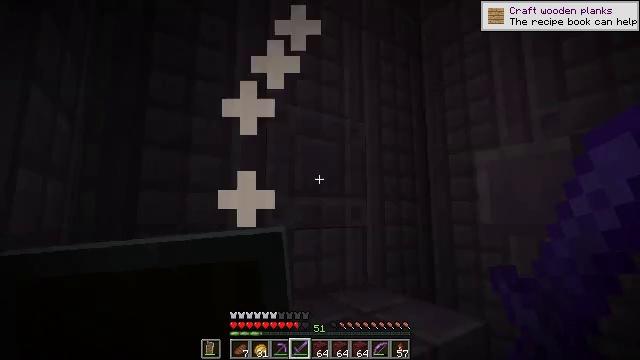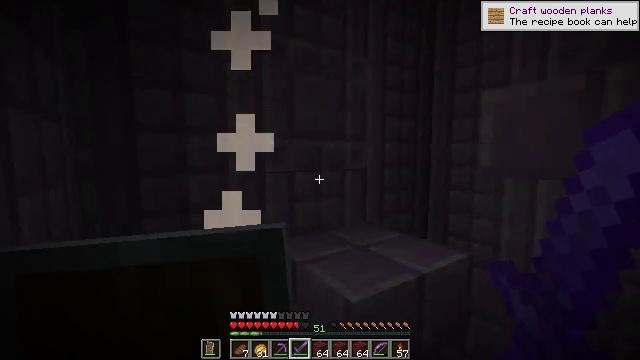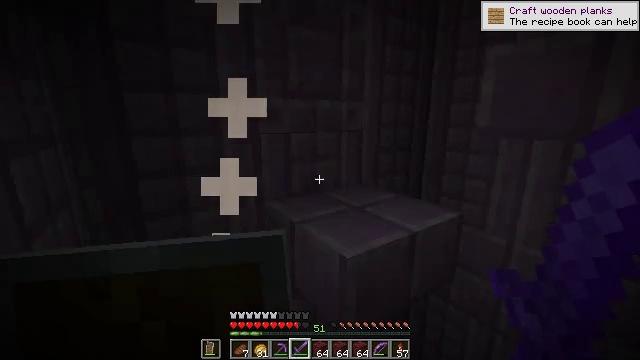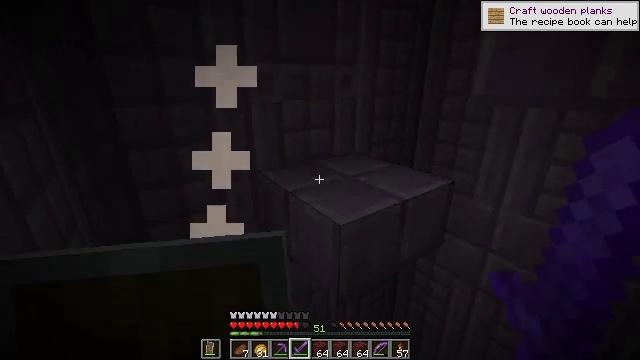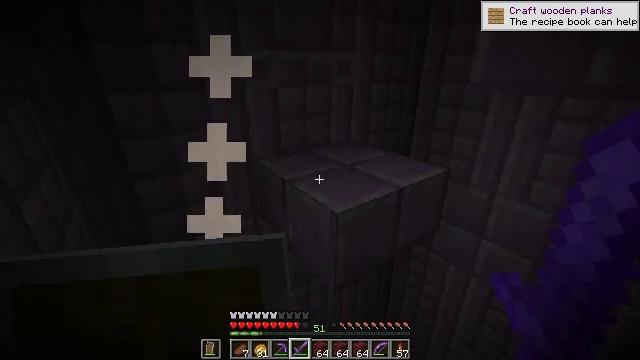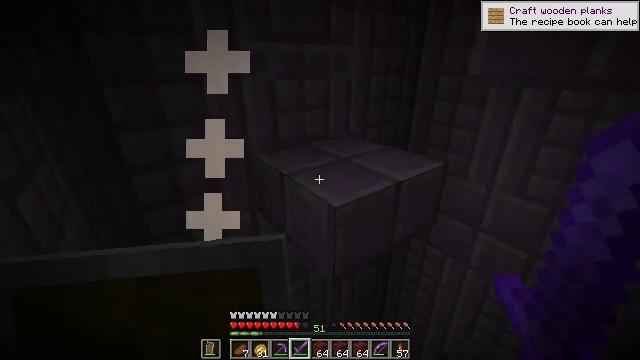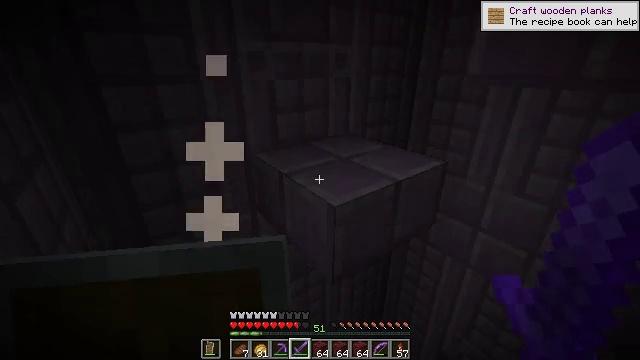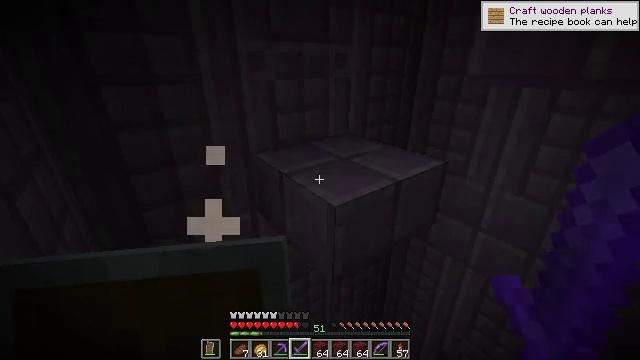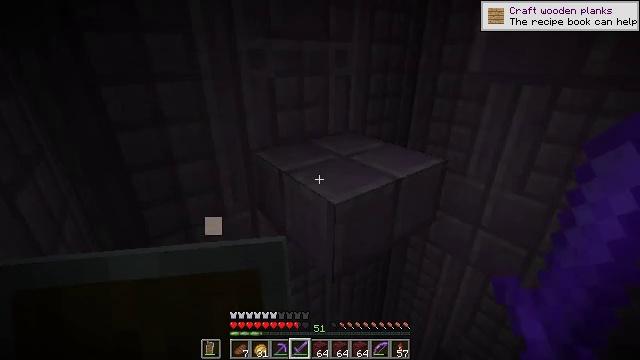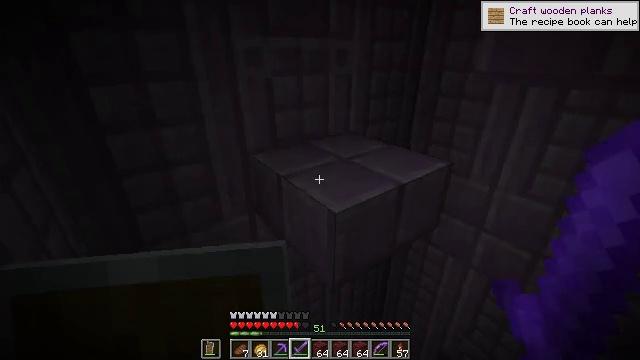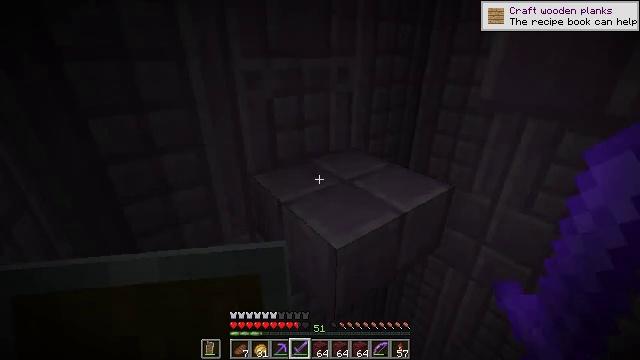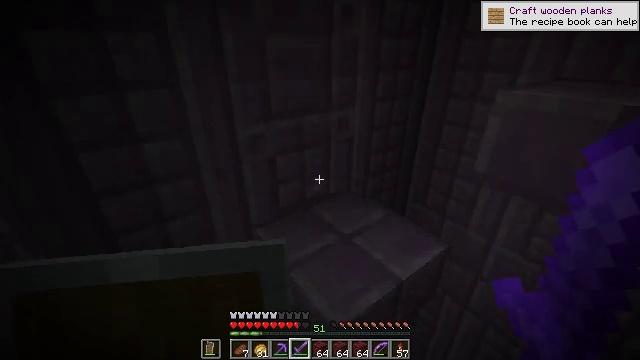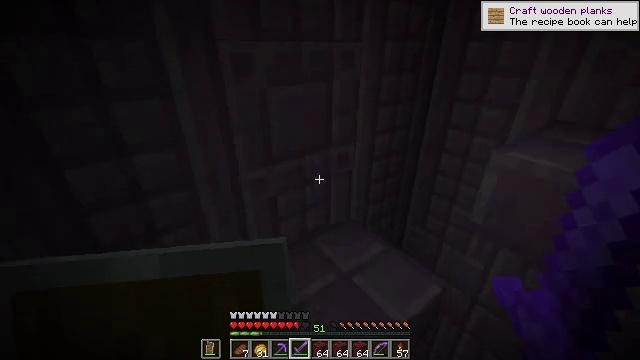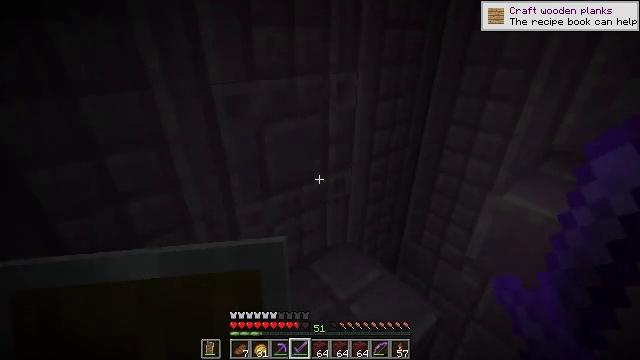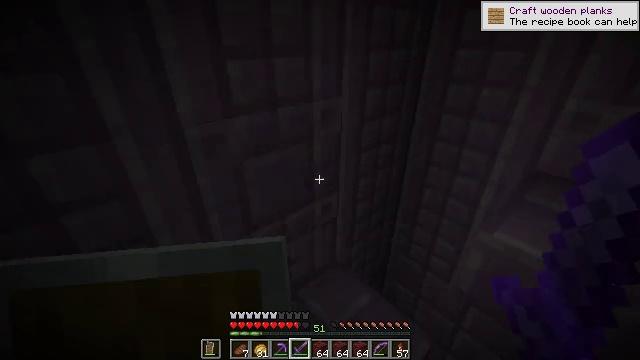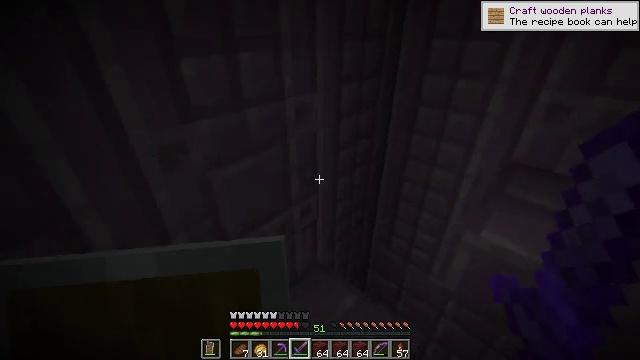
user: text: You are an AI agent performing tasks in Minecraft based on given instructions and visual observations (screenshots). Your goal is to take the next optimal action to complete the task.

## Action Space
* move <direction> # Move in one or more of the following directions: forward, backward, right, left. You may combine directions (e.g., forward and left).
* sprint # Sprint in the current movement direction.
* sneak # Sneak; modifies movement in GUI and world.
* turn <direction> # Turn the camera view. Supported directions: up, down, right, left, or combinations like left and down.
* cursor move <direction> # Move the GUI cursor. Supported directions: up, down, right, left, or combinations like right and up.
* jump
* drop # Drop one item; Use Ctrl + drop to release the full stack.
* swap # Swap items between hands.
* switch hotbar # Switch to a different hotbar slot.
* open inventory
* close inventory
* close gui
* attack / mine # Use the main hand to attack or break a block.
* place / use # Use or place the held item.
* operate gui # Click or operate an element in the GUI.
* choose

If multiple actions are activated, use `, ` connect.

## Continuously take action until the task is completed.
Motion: motion action
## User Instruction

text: Retrieve the purpur slab for building.
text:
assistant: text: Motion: turn down
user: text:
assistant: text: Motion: turn down
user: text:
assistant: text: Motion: turn right and down
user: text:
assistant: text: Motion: turn down
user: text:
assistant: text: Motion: turn down
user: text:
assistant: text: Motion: no_op
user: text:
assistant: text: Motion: no_op
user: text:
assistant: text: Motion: no_op
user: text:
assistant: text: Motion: move forward
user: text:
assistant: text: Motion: move forward, jump
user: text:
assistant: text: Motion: move forward, jump
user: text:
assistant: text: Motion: move forward, jump
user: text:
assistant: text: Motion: move forward, jump
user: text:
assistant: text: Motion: move forward, turn right and down, jump
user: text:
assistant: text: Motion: move forward, turn right and down
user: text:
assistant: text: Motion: turn right and down
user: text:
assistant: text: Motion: turn right and down
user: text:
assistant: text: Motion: turn right and down
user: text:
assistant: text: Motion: turn right
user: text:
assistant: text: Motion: turn right
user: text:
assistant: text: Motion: turn up
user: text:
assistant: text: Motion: no_op
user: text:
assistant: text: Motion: no_op
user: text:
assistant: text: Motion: no_op
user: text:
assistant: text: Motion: turn right
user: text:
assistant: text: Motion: turn right and down
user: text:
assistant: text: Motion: turn right
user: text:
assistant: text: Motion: turn right and up
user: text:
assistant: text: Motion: turn right and up
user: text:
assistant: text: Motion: move forward, turn right